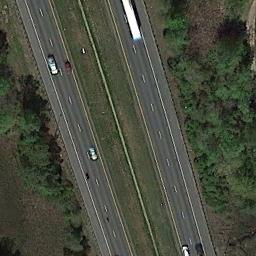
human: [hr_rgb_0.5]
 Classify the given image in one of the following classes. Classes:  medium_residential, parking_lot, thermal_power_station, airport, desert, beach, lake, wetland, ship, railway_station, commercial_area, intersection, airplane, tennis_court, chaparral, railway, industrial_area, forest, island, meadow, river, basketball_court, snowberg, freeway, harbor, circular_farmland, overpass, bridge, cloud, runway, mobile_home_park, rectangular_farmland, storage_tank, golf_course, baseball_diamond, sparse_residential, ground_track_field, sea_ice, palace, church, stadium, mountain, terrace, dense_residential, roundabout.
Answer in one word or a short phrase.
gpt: freeway